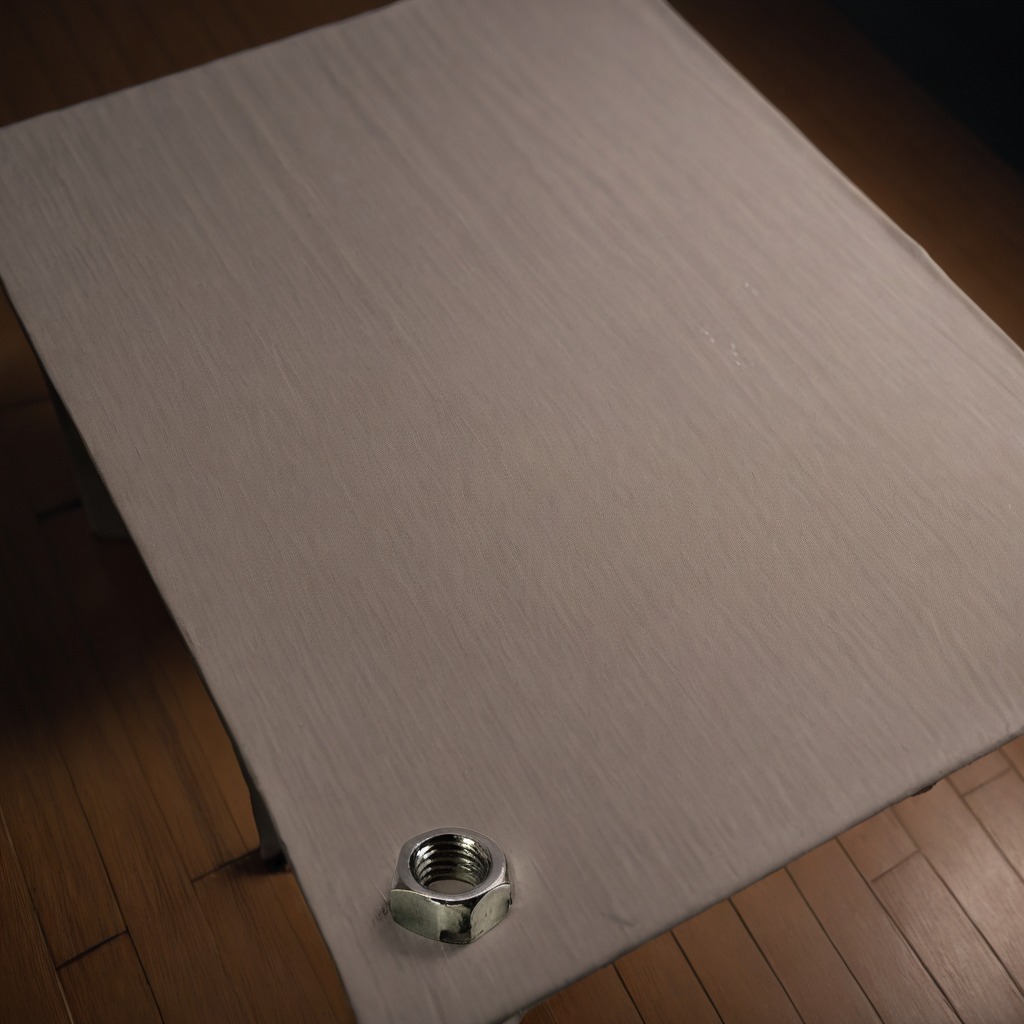
A metal nut is lying on a wooden table inside a workshop at night with soft shadows beneath the cloth.